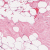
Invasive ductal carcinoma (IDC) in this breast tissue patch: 0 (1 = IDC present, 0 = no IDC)